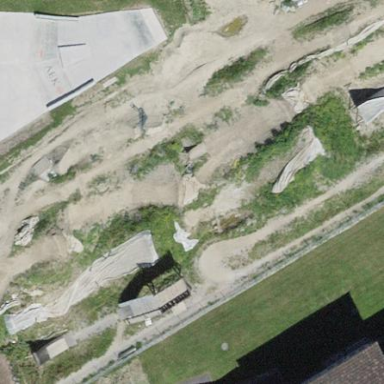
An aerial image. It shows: Concrete cycling BMX track located on leisure land.